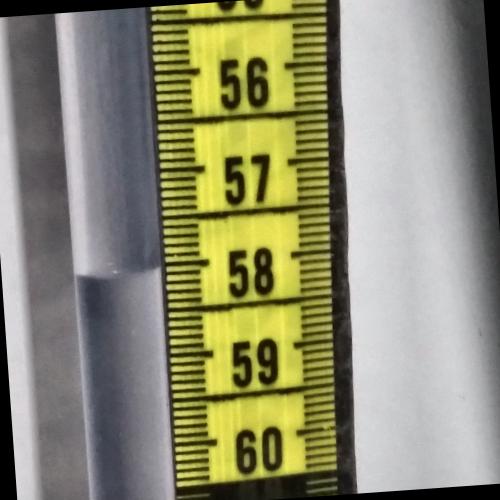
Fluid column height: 58.0 cm